【题型】解答题　【知识点】平面几何　【难度】easy
（2025·上海宝山·一模）为了方便居民出入小区，小区业委会决定对大门口的一段斜坡进行改造。原坡面是矩形 $ABCD$（如图1），$AB = 4$ 米，$AD = 2$ 米，斜坡 $AB$ 的坡角为 $30^\circ$。计划将斜坡 $AB$ 改造成坡比为 $1:2.5$ 的斜坡 $AE$（如图2所示），坡面的宽度 $AD$ 不变。\\

(1) 求改造后斜面底部延伸出来的部分（$BE$）的长度；\\

(2) 改建这条斜坡需要多少立方米的混凝土材料？\\
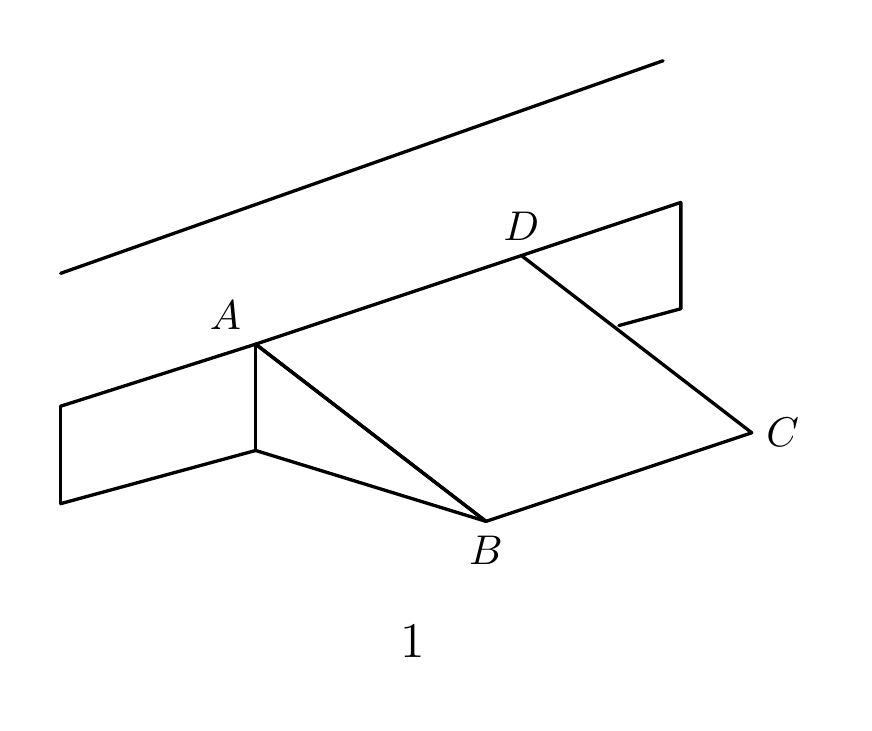
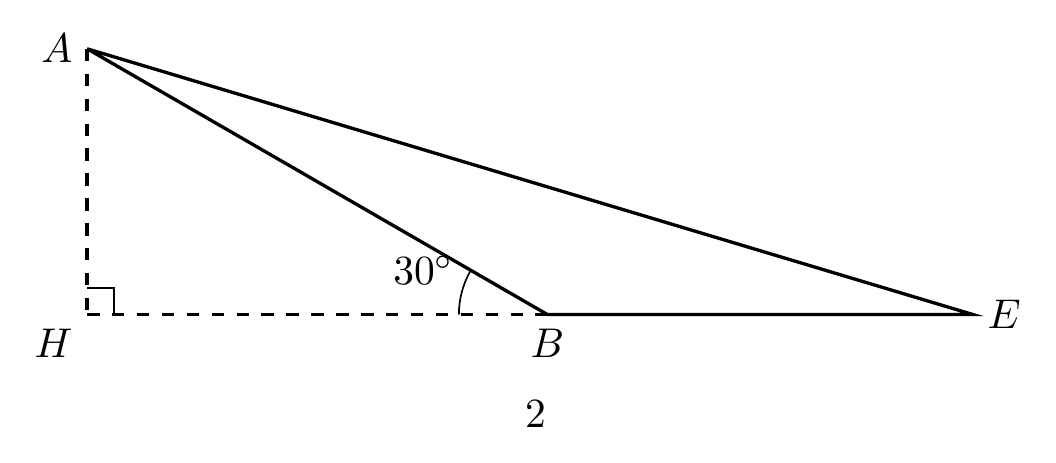
【解答】
【答案】(1) 改造后斜面底部延伸出来的部分（$BE$）的长度为 $\boldsymbol{(5-2\sqrt{3})}$ 米；\\
(2) 改建这条斜坡需要 $\boldsymbol{(10-4\sqrt{3})}$ 立方米的混凝土材料。\\

【分析】本题考查了解直角三角形的应用 - 坡度坡角问题，数形结合，正确地作出辅助线利用三角函数定义求解是解题的关键。\\

$^{\textcircled{1}}$ 过 $A$ 作 $AH \perp EB$ 交 $EB$ 的延长线于 $H$，根据直角三角形的性质得到 $AH = \frac{1}{2}AB = 2$（米），$BH = \frac{\sqrt{3}}{2}AB = 2\sqrt{3}$（米），由 $\frac{AH}{EH} = \frac{1}{2.5}$，得到 $EH = 2.5AH = 2.5 \times 2 = 5$（米），于是得到 $BE = EH - BH = \boldsymbol{(5-2\sqrt{3})}$ 米；\\

$^{\textcircled{2}}$ 根据三角形的面积公式得到 $S_{\triangle ABE} = \frac{1}{2}BE \cdot AH = \frac{1}{2} \times (5-2\sqrt{3}) \times 2 = (5-2\sqrt{3})$ 平方米，于是得到结论。\\

【详解】（1）解：过 $A$ 作 $AH \perp EB$ 交 $EB$ 的延长线于 $H$，如图所示：\\

$\because \angle ABH = 30^\circ$，$AB = 4$ 米，\\
$\therefore AH = \frac{1}{2}AB = 2$（米），$BH = \frac{\sqrt{3}}{2}AB = 2\sqrt{3}$（米），\\
在 $Rt\triangle AEH$ 中，$\frac{AH}{EH} = \frac{1}{2.5}$，\\
$\therefore EH = 2.5AH = 2.5 \times 2 = 5$（米），\\
$\therefore BE = EH - BH = 5 - 2\sqrt{3}$（米），\\
答：改造后斜面底部延伸出来的部分（$BE$）的长度为 $\boldsymbol{(5-2\sqrt{3})}$ 米；\\

（2）解：$\because S_{\triangle ABE} = \frac{1}{2}BE \cdot AH = \frac{1}{2} \times (5-2\sqrt{3}) \times 2 = (5-2\sqrt{3})$ 平方米，\\
$\therefore S_{\triangle ABE} \times AD = (5-2\sqrt{3}) \times 2 = (10-4\sqrt{3})$ 立方米，\\
答：改建这条斜坡需要 $\boldsymbol{(10-4\sqrt{3})}$ 立方米的混凝土材料。\\
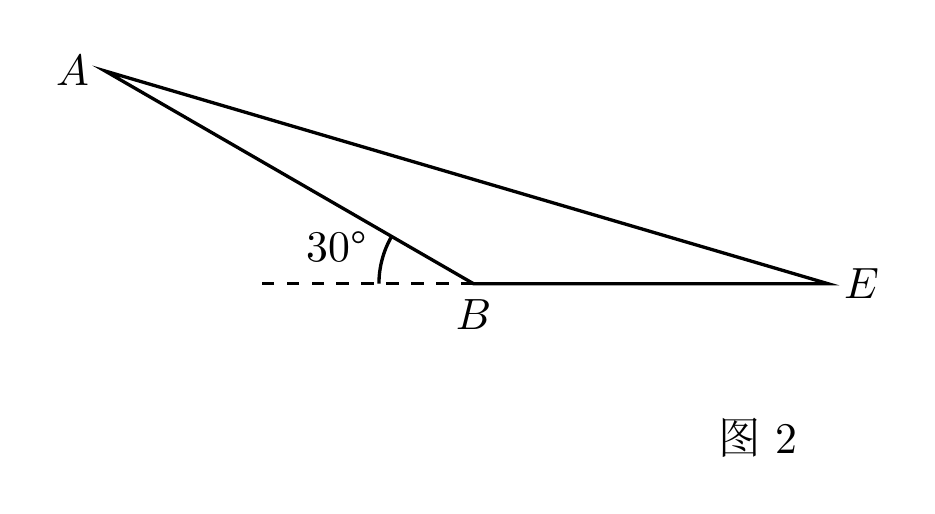